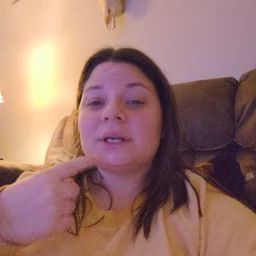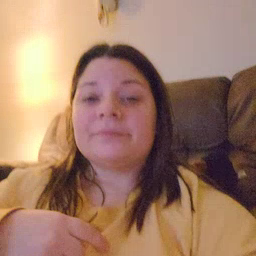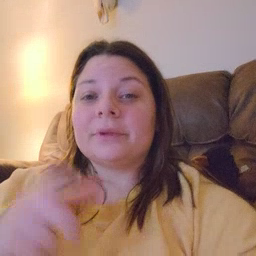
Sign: chin